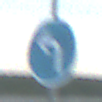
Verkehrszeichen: VorgeschriebeneFahrtrichtungLinks
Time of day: SunriseSunset
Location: Outdoor (Beach)
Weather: PartlyCloudy
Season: NotSpecified
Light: Natural